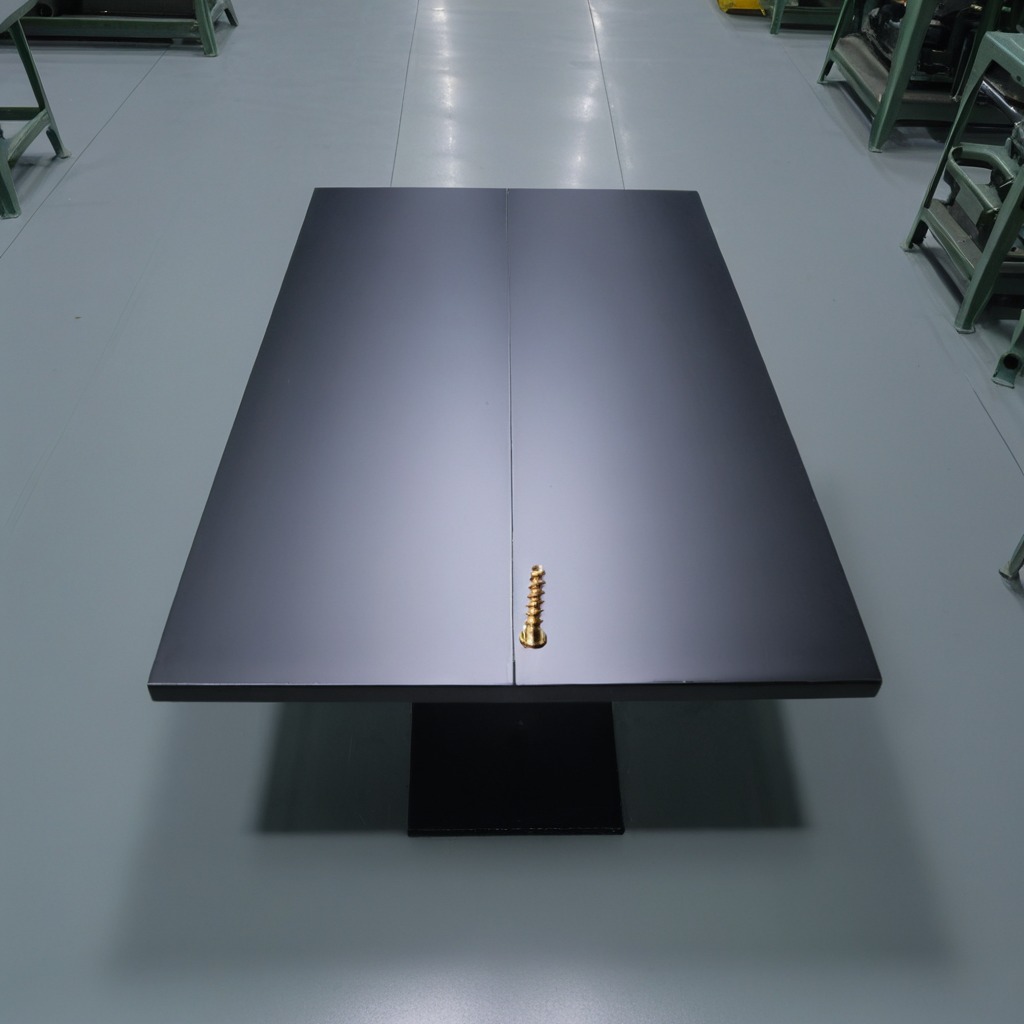
A metal screw is lying on the tabletop in the basement.